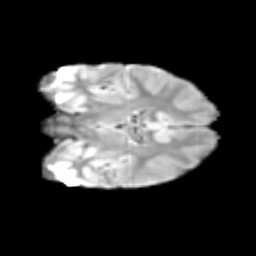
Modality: T2w
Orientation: coronal
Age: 10
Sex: male
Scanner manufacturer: siemens
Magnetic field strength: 3 T
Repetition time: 3.8 s
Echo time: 0.07 s